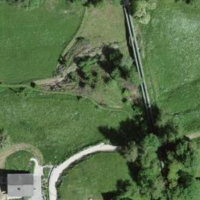
EUNIS habitat code: 41
Species observed at this site:
Chelidonium majus